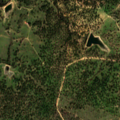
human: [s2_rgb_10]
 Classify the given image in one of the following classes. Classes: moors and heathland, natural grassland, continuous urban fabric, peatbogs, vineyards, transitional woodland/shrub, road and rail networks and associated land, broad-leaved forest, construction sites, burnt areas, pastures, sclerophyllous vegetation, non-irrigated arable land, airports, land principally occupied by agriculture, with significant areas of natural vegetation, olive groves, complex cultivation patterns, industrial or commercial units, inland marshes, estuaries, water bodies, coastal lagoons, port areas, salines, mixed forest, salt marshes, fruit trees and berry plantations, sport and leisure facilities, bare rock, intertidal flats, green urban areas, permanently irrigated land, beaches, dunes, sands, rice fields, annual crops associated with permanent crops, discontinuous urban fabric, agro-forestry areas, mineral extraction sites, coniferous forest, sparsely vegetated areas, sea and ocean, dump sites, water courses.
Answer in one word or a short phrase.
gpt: pastures, agro-forestry areas, broad-leaved forest